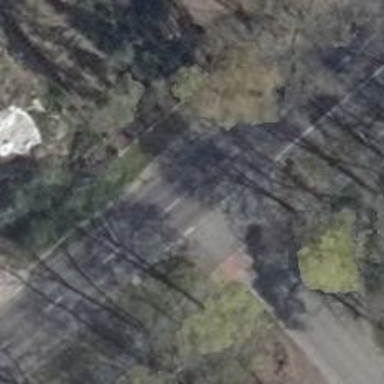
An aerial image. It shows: Secondary road with asphalt surface.